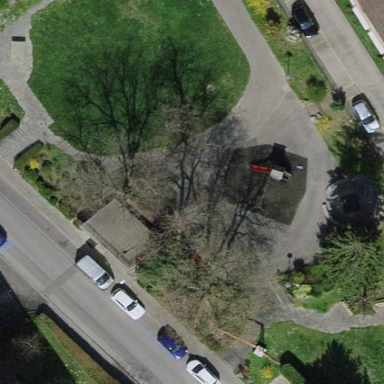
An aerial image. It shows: Playground area for leisure activities on the land.